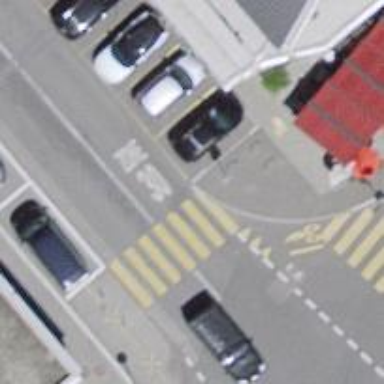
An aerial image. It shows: Marked road crossing.